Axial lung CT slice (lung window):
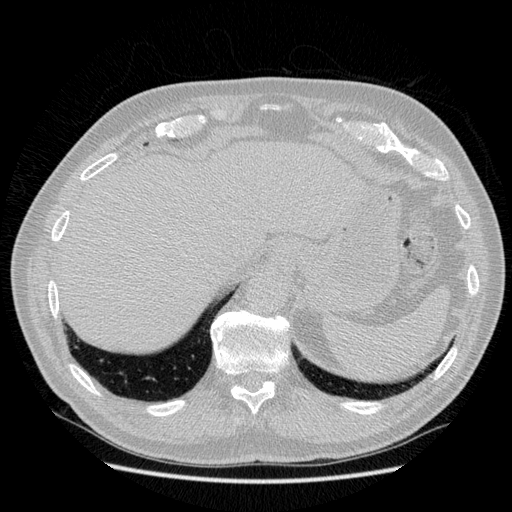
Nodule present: no